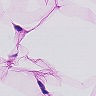
Metastatic tissue present: no